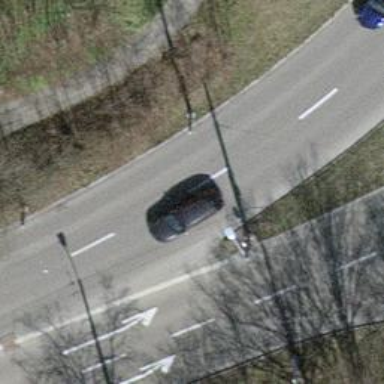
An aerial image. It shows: Secondary road with asphalt surface. The road has trolley wires.